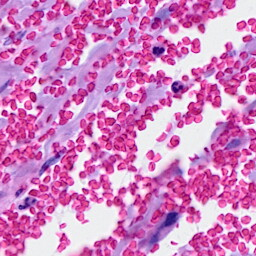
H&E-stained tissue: Breast